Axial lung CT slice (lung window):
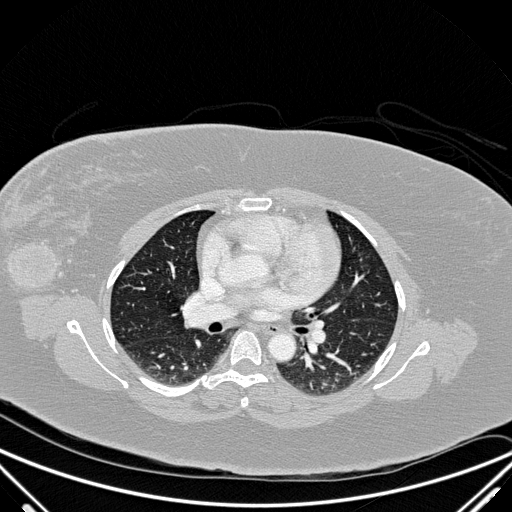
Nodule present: no